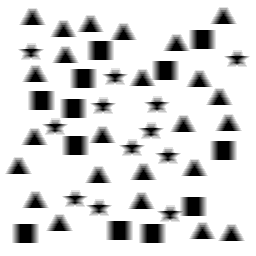
Squares: 12
Triangles: 24
Stars: 12
Total shapes: 48